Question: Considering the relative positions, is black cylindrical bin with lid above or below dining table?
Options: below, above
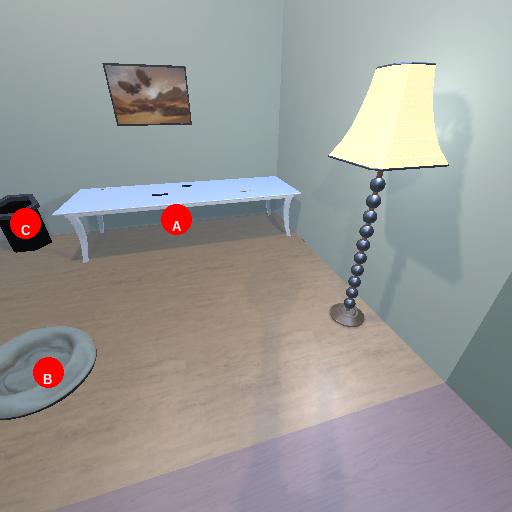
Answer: below